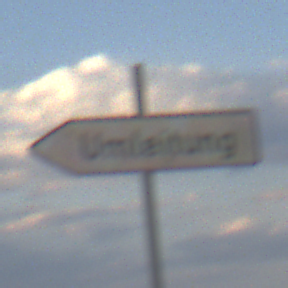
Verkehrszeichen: UmleitungswegweiserLinksweisend
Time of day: SunriseSunset
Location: Outdoor (Nature)
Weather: PartlyCloudy
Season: NotSpecified
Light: Natural